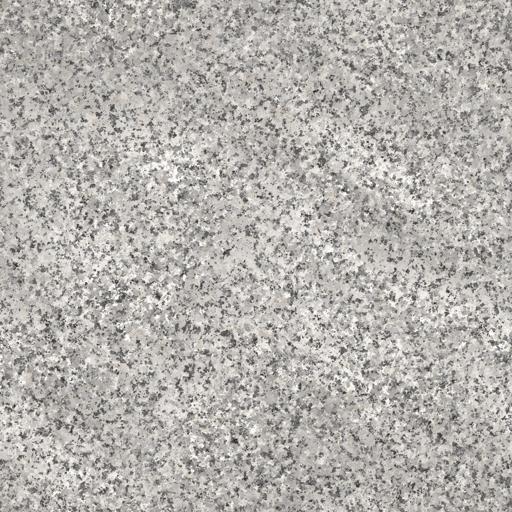
Tags: countertop granite